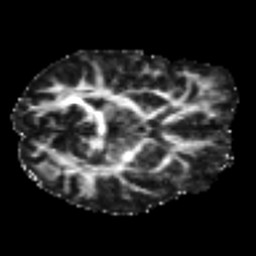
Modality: FA
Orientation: axial
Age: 41
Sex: female
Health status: ill
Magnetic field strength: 3 T
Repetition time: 8.4 s
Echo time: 0.0926 s